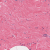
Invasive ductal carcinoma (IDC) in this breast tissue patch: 0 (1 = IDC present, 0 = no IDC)